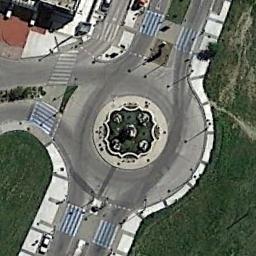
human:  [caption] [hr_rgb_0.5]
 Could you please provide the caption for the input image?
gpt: The roundabout is surrounded by grass .

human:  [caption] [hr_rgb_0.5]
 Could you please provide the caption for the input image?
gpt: The roundabout is on the grass next to buildings .

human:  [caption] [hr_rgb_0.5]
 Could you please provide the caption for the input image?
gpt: The roundabout with three exits and entrances is in the lawn .

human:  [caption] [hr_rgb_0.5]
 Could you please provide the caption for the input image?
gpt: There are several moving vehicles on the road at the roundabout, With some buildings and a large lawn around the roundabout .

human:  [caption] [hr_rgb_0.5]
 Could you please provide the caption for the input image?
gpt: There are green two green meadows beside the roundabout .